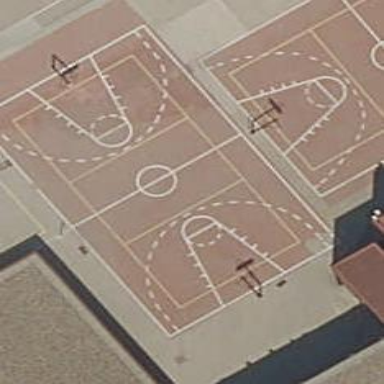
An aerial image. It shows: Basketball court on pitch.